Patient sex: M
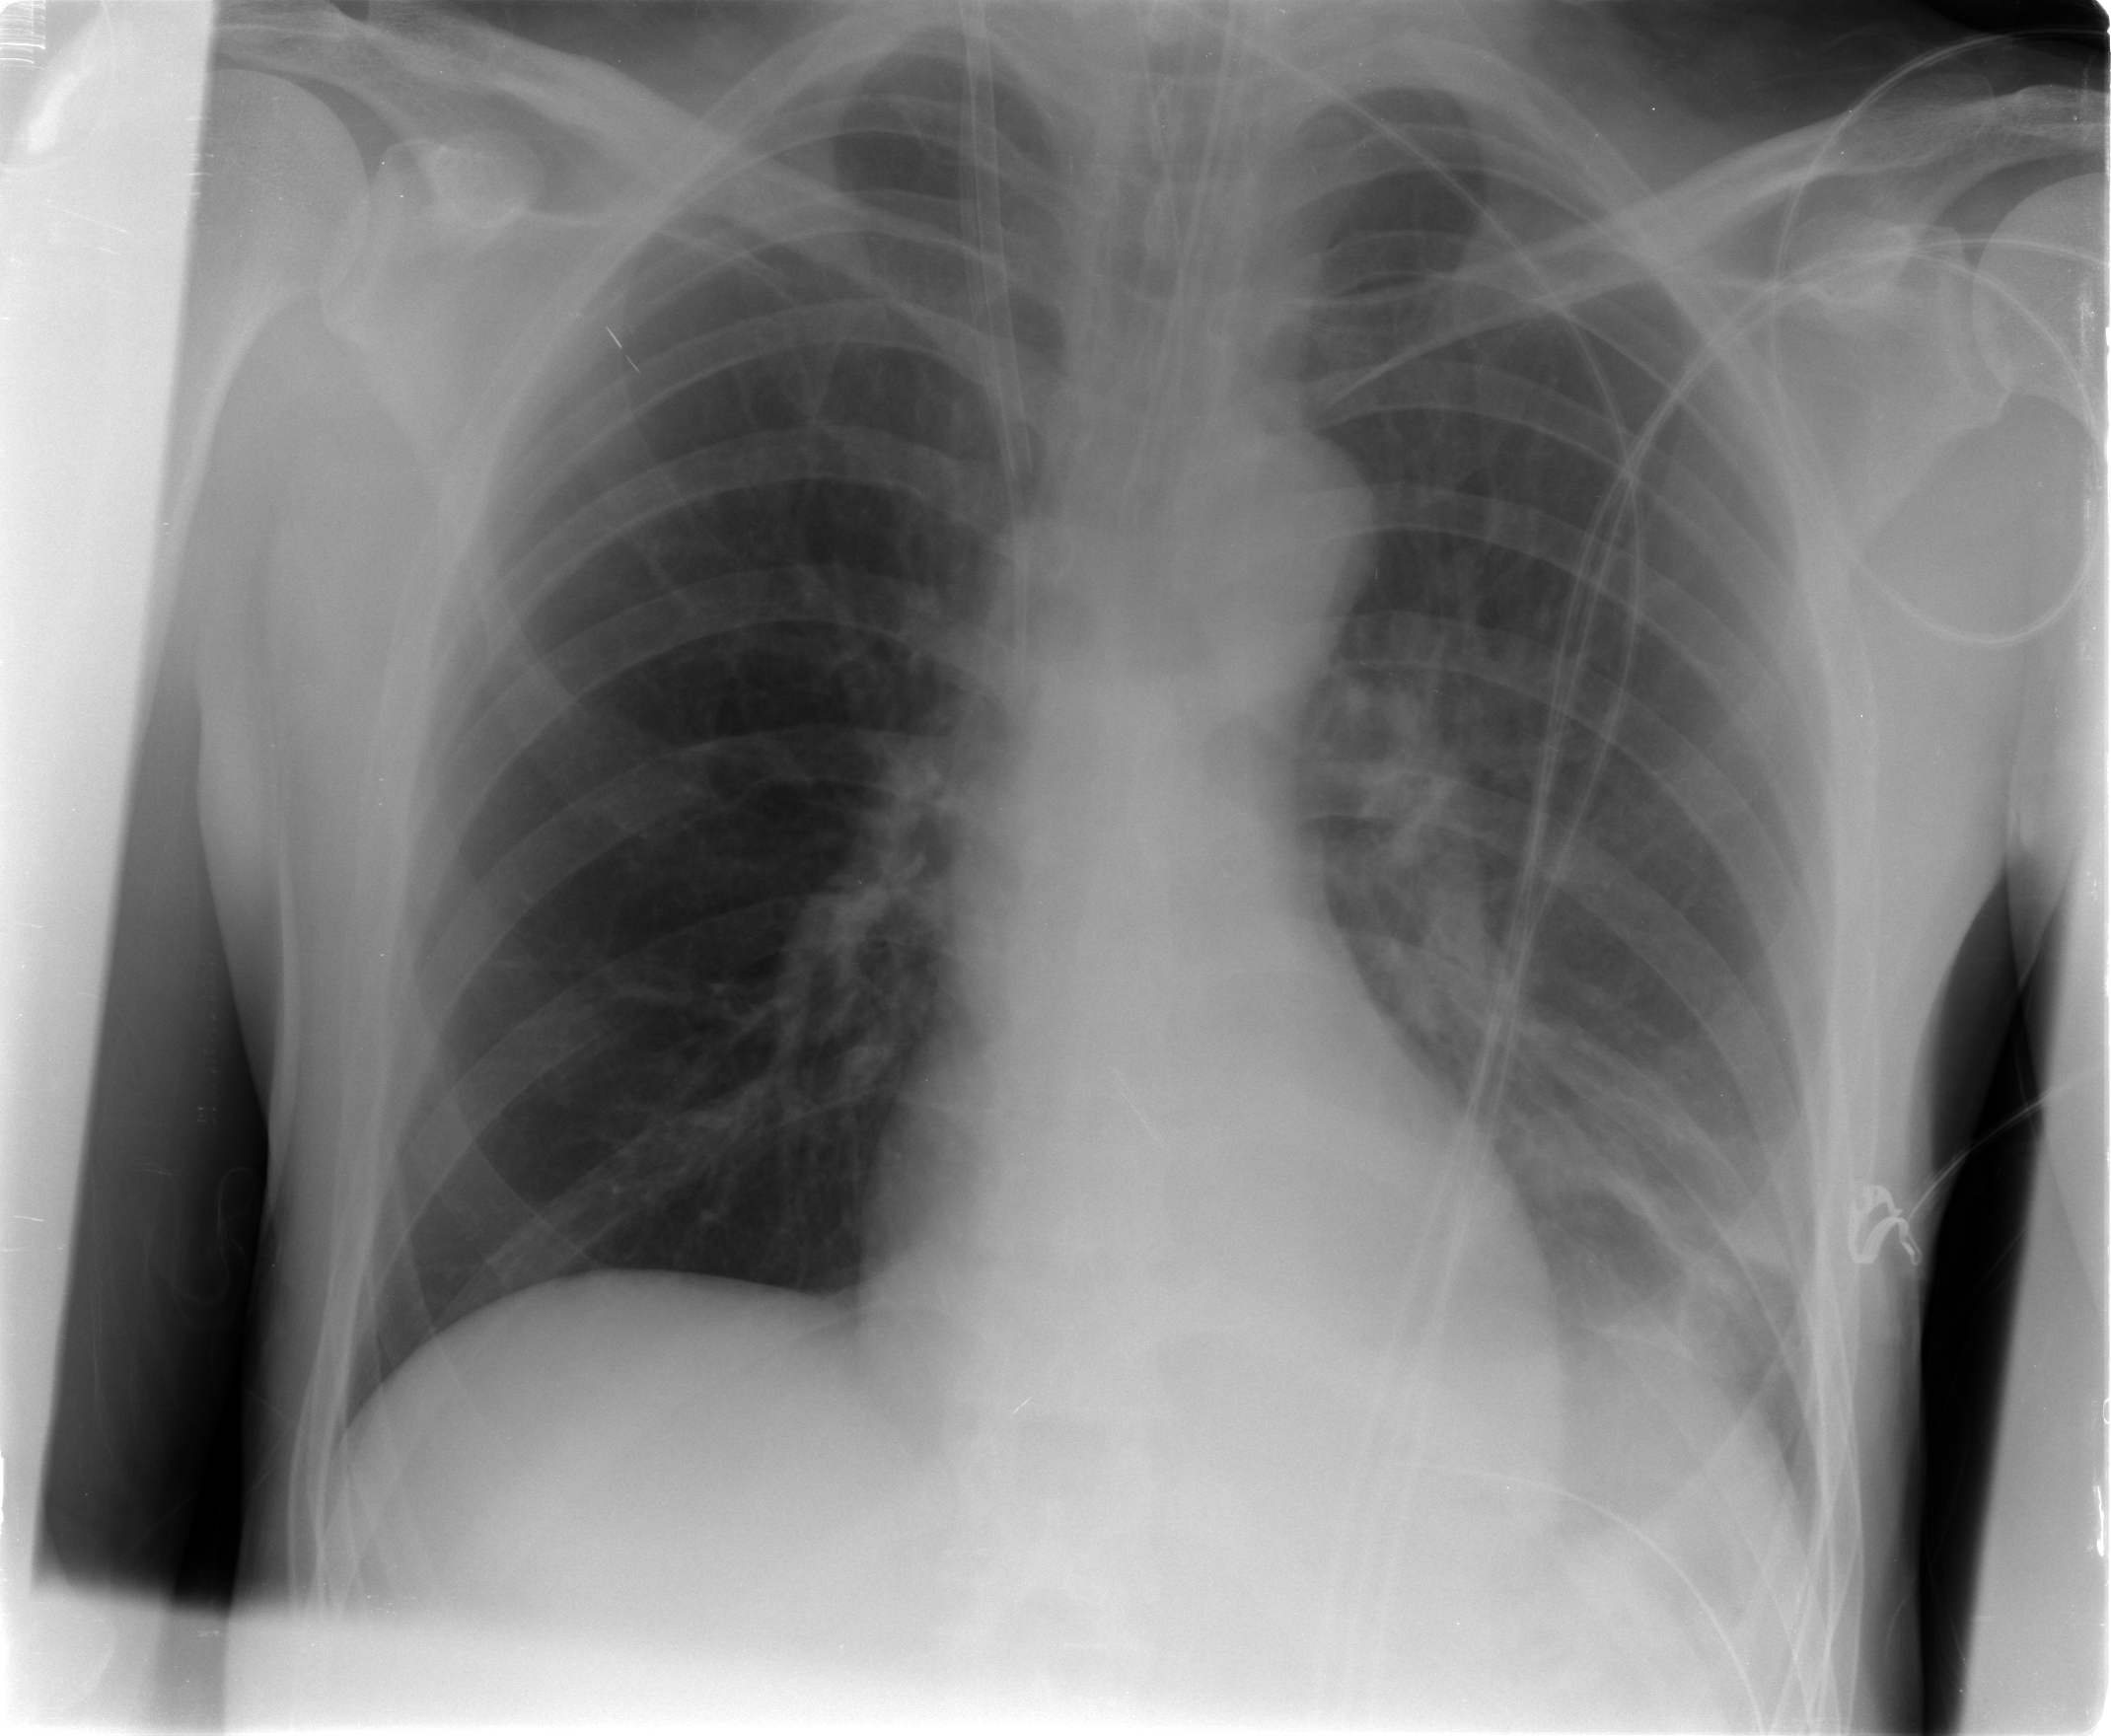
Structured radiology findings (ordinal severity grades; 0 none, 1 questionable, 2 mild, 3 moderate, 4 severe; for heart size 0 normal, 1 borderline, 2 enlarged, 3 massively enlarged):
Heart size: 0
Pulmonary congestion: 0
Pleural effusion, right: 0
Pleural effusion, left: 2
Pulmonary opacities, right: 0
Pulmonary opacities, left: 0
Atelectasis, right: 0
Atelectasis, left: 2